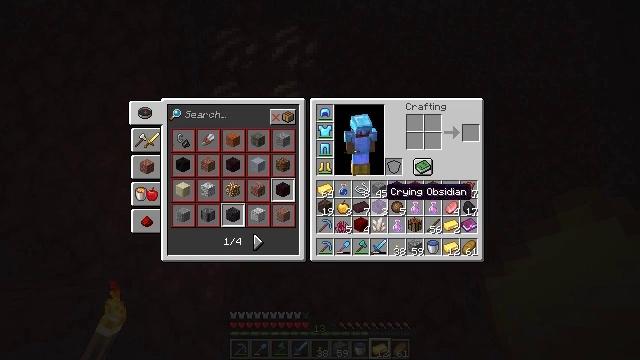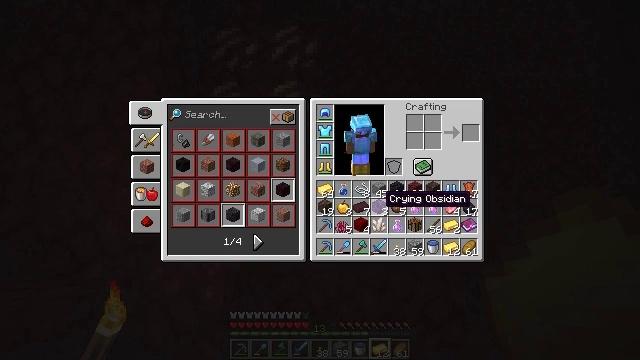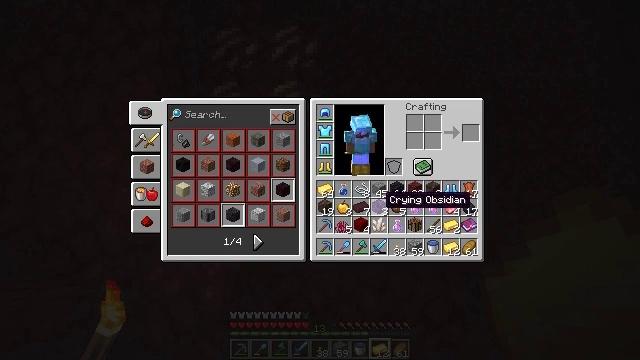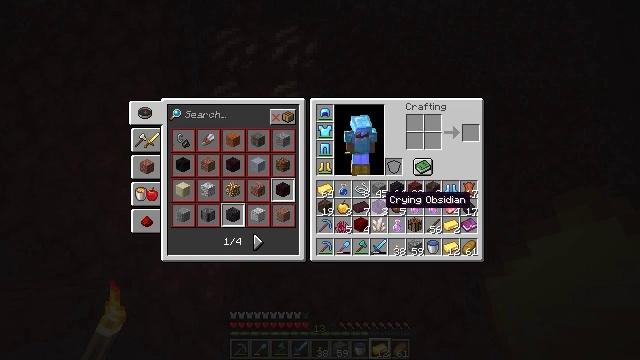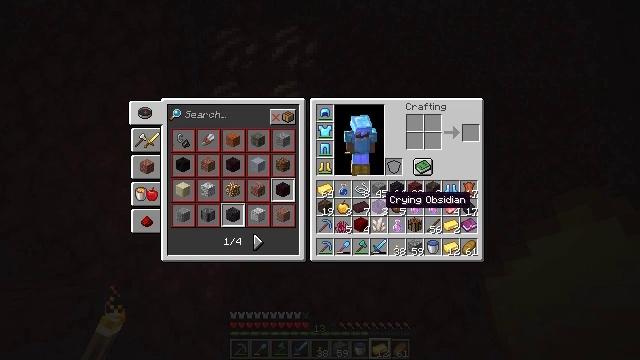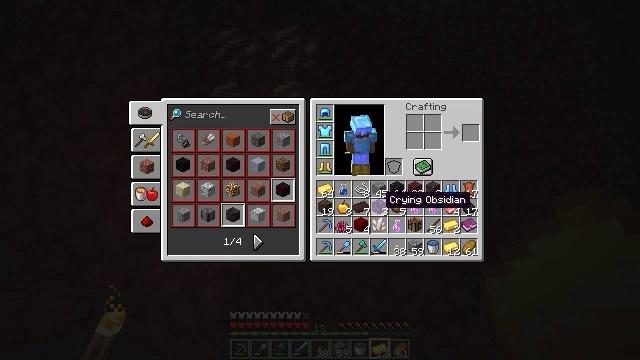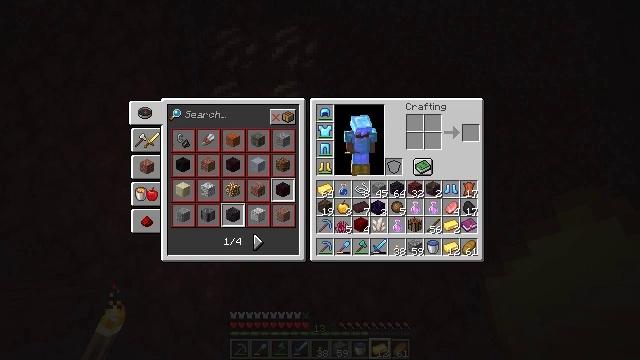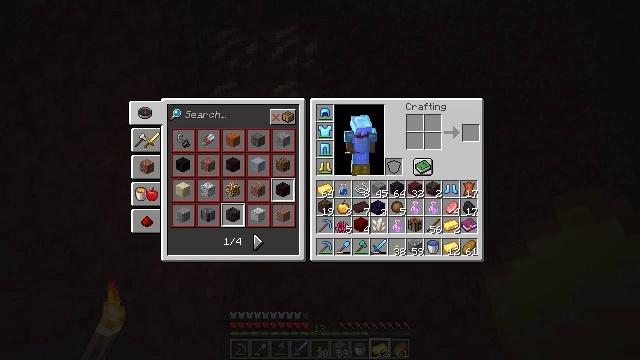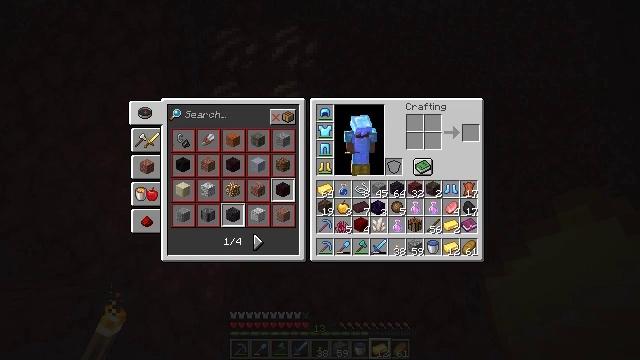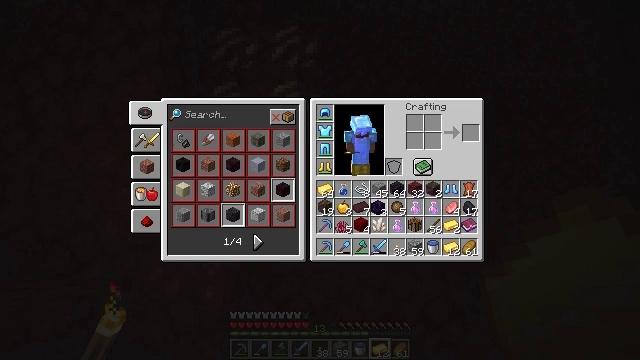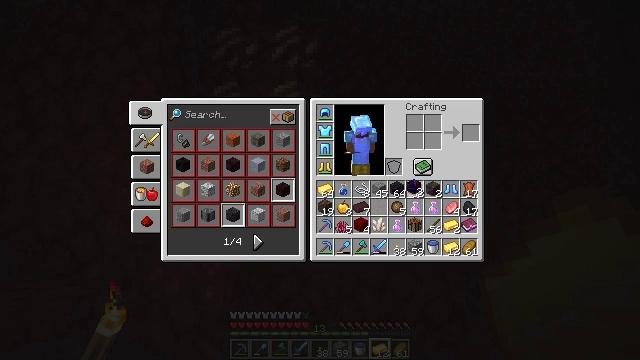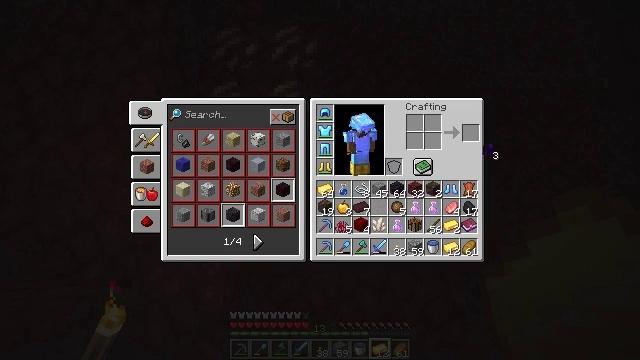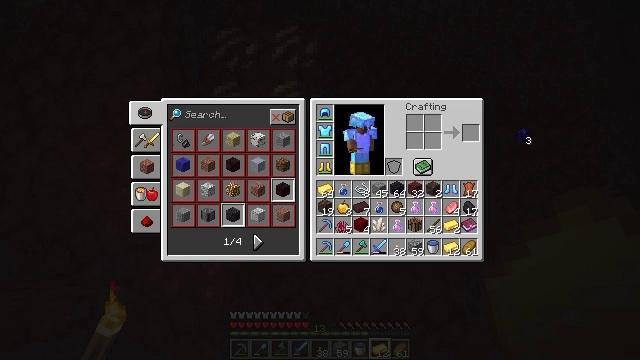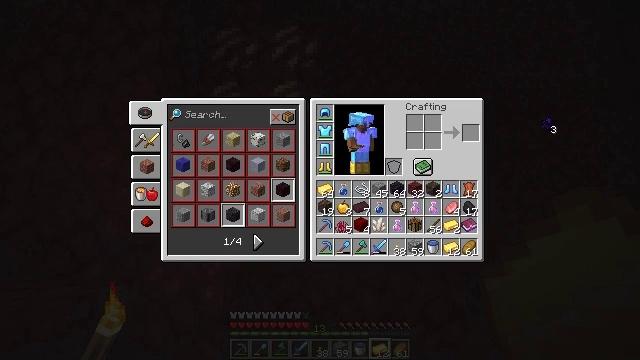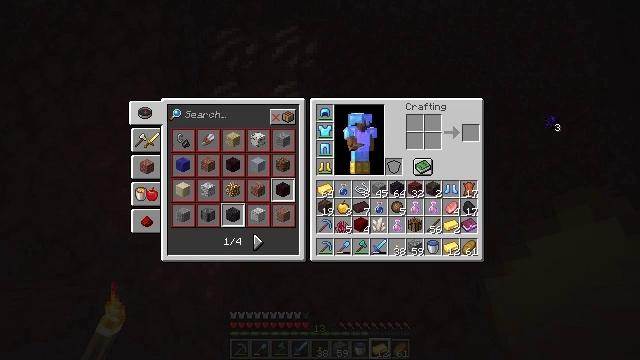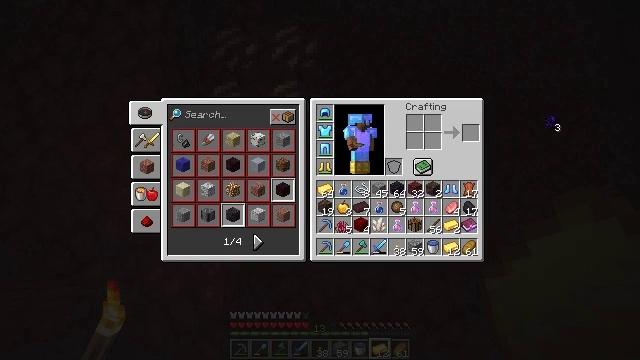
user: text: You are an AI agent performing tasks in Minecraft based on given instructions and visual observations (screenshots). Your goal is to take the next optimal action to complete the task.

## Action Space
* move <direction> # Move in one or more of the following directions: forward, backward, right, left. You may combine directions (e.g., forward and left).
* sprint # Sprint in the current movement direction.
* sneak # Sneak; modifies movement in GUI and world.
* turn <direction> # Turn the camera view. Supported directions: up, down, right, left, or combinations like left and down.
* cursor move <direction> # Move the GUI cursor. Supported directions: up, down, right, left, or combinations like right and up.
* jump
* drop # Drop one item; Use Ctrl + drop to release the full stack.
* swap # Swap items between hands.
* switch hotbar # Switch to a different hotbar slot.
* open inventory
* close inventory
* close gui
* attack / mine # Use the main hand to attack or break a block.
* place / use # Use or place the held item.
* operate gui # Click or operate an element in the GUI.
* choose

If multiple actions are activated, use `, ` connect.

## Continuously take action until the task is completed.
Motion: motion action
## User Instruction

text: Drop crying obsidian.
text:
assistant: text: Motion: no_op
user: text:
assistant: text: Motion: no_op
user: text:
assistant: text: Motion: no_op
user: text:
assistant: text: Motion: no_op
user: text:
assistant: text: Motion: no_op
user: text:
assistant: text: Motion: operate gui
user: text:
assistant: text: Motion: operate gui
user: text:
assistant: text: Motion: operate gui
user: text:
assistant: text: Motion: no_op
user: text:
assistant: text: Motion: cursor move right and up
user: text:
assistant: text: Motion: cursor move right and up
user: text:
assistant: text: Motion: cursor move right and up
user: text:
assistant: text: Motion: cursor move right and up
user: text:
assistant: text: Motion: no_op
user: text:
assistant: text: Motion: no_op
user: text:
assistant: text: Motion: no_op
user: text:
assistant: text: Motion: no_op
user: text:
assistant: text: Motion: no_op
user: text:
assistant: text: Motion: no_op
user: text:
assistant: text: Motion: no_op
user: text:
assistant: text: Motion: no_op
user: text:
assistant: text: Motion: cursor move left and down
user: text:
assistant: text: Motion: cursor move left and down
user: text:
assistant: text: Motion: cursor move left and down
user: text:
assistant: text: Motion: cursor move left
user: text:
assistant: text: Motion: no_op
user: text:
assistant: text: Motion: no_op
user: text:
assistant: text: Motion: no_op
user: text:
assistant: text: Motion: no_op
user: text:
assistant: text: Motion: cursor move right and up